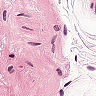
Metastatic tissue present: no